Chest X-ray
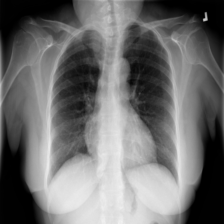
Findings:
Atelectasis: negative
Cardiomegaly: positive
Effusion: negative
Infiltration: negative
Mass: negative
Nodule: negative
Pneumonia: negative
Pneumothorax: negative
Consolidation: negative
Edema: negative
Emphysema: negative
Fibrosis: negative
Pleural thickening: negative
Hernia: negative